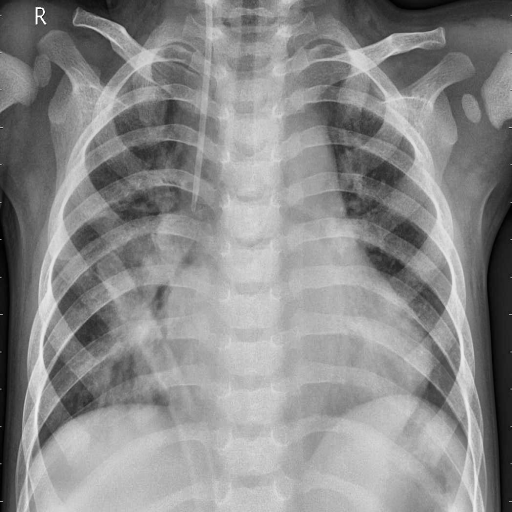
Finding: PNEUMONIA